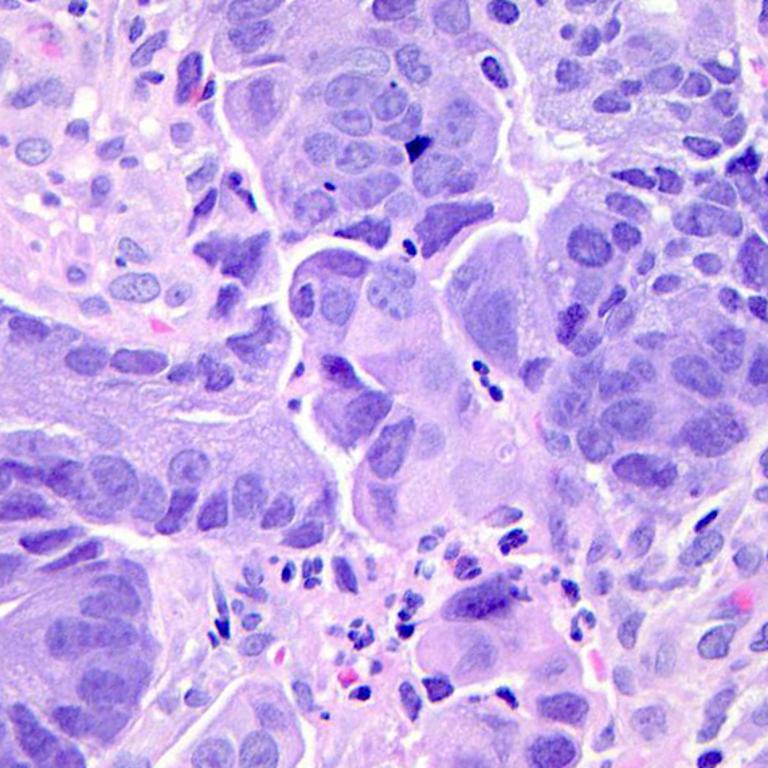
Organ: colon
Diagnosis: adenocarcinomas